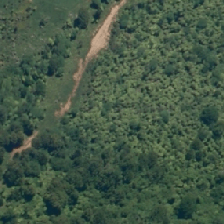
Land cover: grose_broom